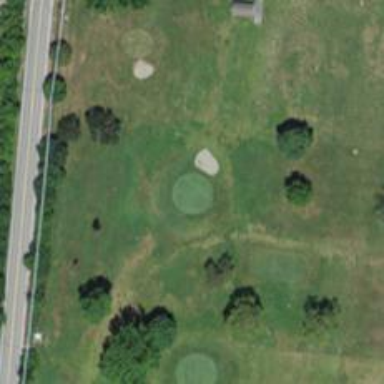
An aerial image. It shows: Golf hole.